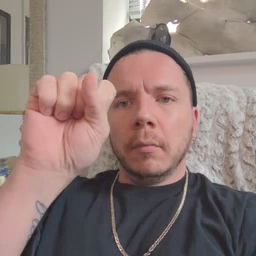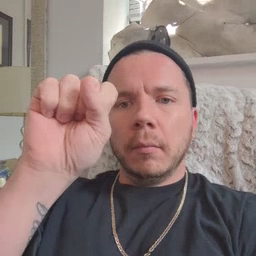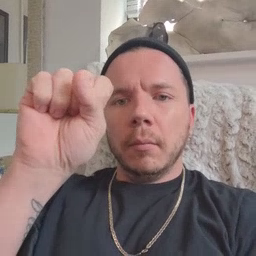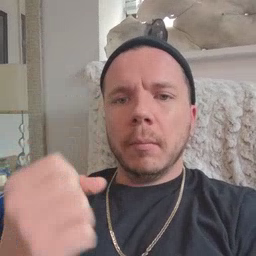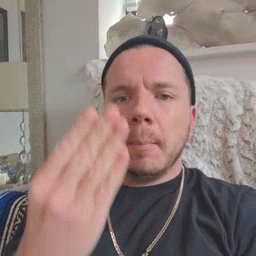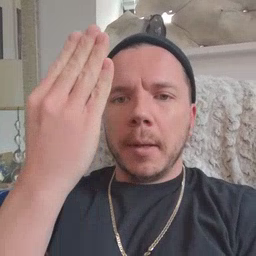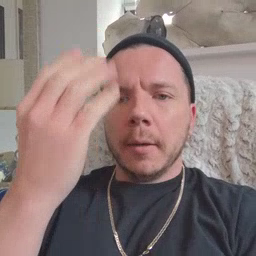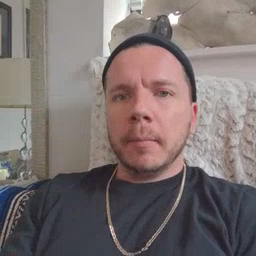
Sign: mitten